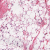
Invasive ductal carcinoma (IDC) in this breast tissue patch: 0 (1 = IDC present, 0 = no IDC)